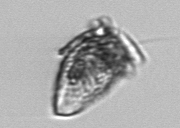
Label: Dinophysis_norvegica